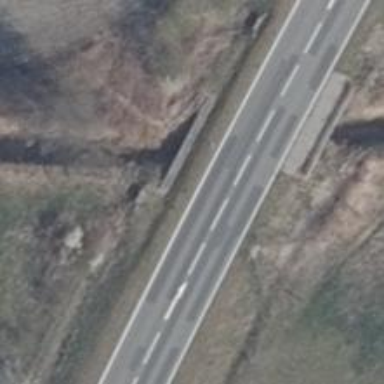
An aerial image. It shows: Bridge over asphalt secondary road. The road is designated as motorway.